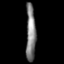
Tissue: skin
Cell type: Endothelial cells
Senescence score: 0.7494
Nuclear area (px): 541
Mean DAPI intensity: 128.392